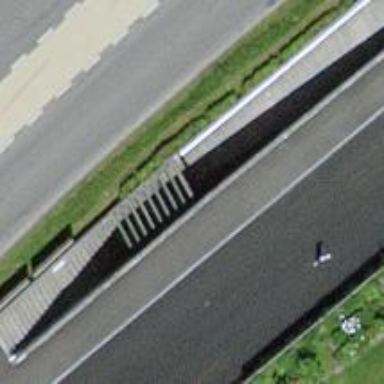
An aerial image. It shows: Concrete footway going through tunnel.